Question: I have this query :
'''
SELECT ..... ,( CAST(col1 AS MONEY) / CAST (col2 AS MONEY) ) as calc1 from mytable...
'''
(returns 1000 rows)
Now I need to add based on 'calc1' expression ( e.g. 'calc2 = calc1 * 4')
I don't want to do this :
'''
SELECT (CAST(col1 AS MONEY) / CAST(col2 AS MONEY)) AS calc1, --same
(CAST(col1 AS MONEY) / CAST(col2 AS MONEY)) * 4 AS calc2, -- dragged calc1
((CAST(col1 AS MONEY) / CAST(col2 AS MONEY)) * 4) * 50 AS calc2, -- dragged calc2
(((CAST(col1 AS MONEY) / CAST(col2 AS MONEY)) * 4) * 50) * 60 AS calc2 -- dragged calc3
'''
visualization : the yellow part is repeating itself with added calculations...

what is the best way of doing this ?
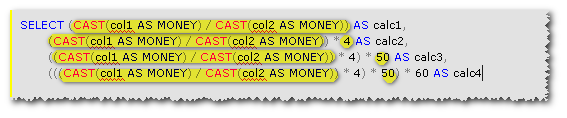
Answer: You could use a common table expression (CTE):
'''
;with calcCTE
AS
(
SELECT (CAST(col1 AS MONEY) / CAST(col2 AS MONEY)) AS calc1
FROM <table>
)
SELECT calc1,
calc1 * 4,
calc1 * 200,
calc1 * 12000
FROM calcCTE
'''